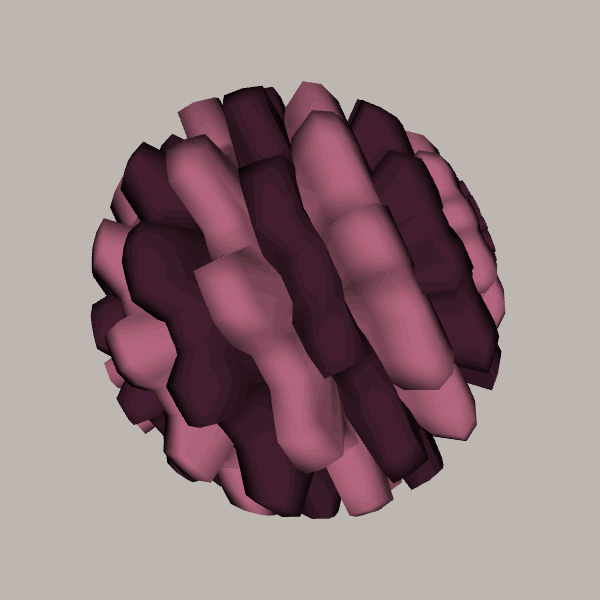
Background: light